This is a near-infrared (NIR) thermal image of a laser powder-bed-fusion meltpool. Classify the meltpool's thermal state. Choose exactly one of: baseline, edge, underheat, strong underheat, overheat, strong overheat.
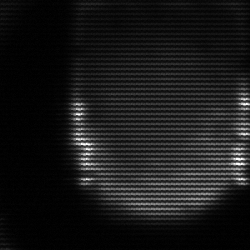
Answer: edge